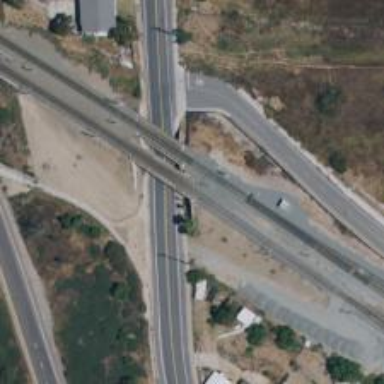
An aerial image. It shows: Bridge for light rail electrified with contact line.